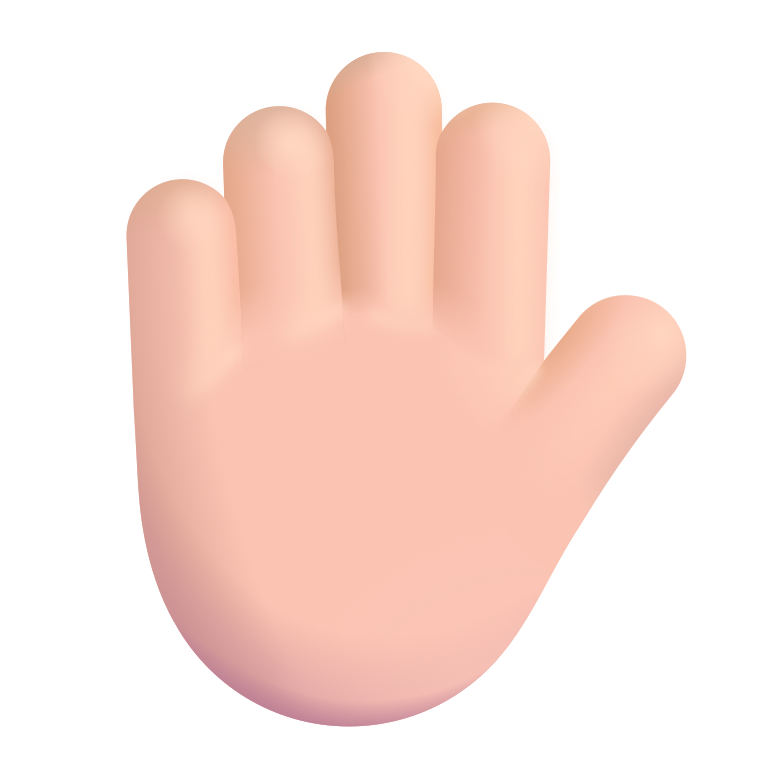
raised hand color light